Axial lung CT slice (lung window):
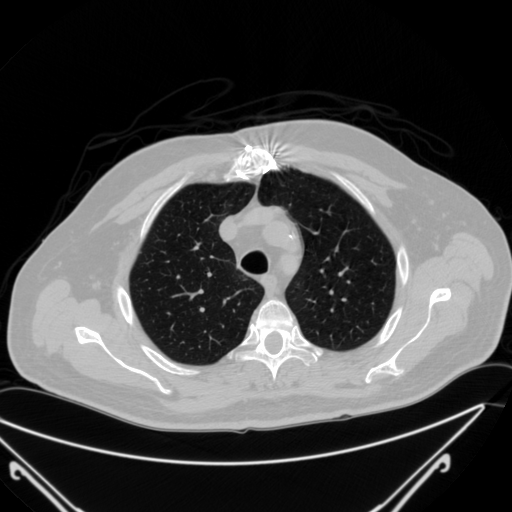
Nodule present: no